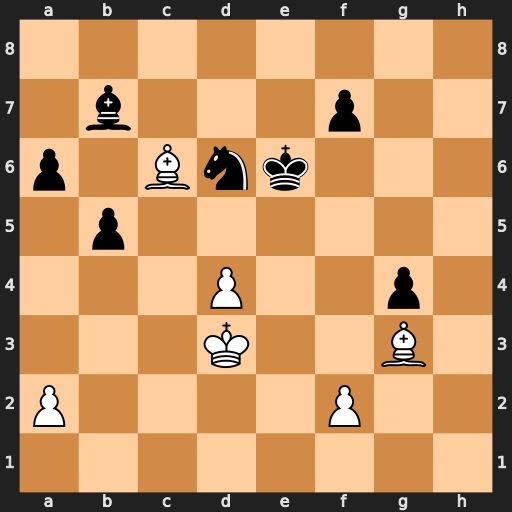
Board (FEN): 8/1b3p2/p1Bnk3/1p6/3P2p1/3K2B1/P4P2/8
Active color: w
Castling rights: -
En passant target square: -
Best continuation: d5+ Ke7 Bxd6+ Kxd6 Bxb7